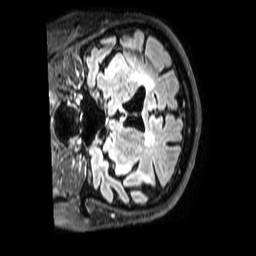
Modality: FLAIR
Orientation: coronal
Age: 80
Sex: male
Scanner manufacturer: philips
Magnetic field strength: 3 T
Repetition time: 4.8 s
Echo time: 0.2795 s